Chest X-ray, PA view. Patient: 38 years old, sex F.
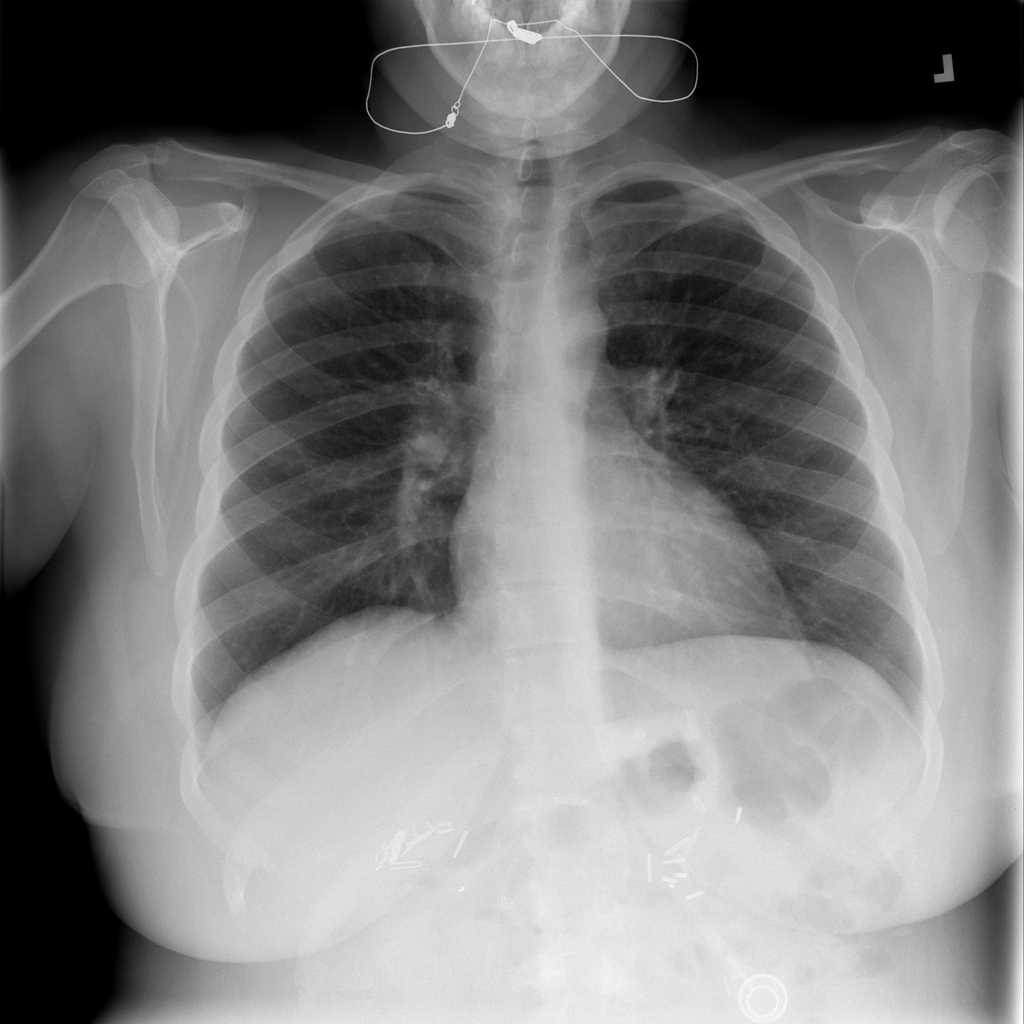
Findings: No Finding